Field crop: maize
Growth stage: 2
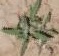
Species: atriplex